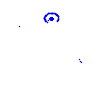
Particle: kaon